Question: I have plot subplots in matplolib, but i have some overlaps and i cant correct it as you can see below :

I try with that, but, i cant move each plots...an other way could be to remove the number "pixels" of the grid (not plt.axis(off)! i would like to keep the grid for the right and middle plots)
'''
plt.close()
fig, axes = plt.subplots(nrows=1, ncols=3)
plt.tight_layout(pad=0.1, w_pad=1, h_pad=2.0)
ax1 = plt.subplot(131) # creates first axis
ax1.set_xticks([0,2000,500,1000,1500])
ax1.set_yticks([0,2000,500,1000,1500])
i1 = ax1.imshow(U,cmap='hot',extent=(X.min(),2000,Y.min(),2000))
plt.colorbar(i1,ax=ax1,ticks=[U.min(),(U.min()+U.max())/2., U.max()],fraction=0.046, pad=0.04,format='%.2f')
ax1.set_title("$ \mathrm{Ux_{mes} \/ (pix)}$")
ax2 = plt.subplot(132) # creates second axis
ax2.set_xticks([0,2000,500,1000,1500])
ax2.set_yticks([0,2000,500,1000,1500])
i2=ax2.imshow(UU,cmap='hot',extent=(X.min(),2000,Y.min(),2000))
ax2.set_title("$\mathrm{Ux_{cal} \/ (pix)}$")
plt.colorbar(i2,ax=ax2,fraction=0.046, pad=0.04,ticks=[UU.min(),(UU.min()+UU.max())/2.,UU.max()],format='%.2f')
ax3 = plt.subplot(133) # creates first axis
ax3.set_xticks([0,2000,500,1000,1500])
ax3.set_yticks([0,2000,500,1000,1500])
i3 = ax3.imshow(resU,cmap='hot',extent=(X.min(),2000,Y.min(),2000))
ax3.set_title("$\mathrm{\mid Ux_{mes} - Ux_{cal} \mid \/ (pix)}$ ")
plt.colorbar(i3,ax=ax3,fraction=0.046, pad=0.04,ticks=[resU.min(), (resU.min()+resU.max())/2.,resU.max()],format='%.2f')
#plt.savefig('test.eps', format='eps', dpi=1000, bbox_inches='tight', pad_inches=0.1)
plt.savefig('test.png', bbox_inches='tight', pad_inches=0.1)
#plt.show()
'''
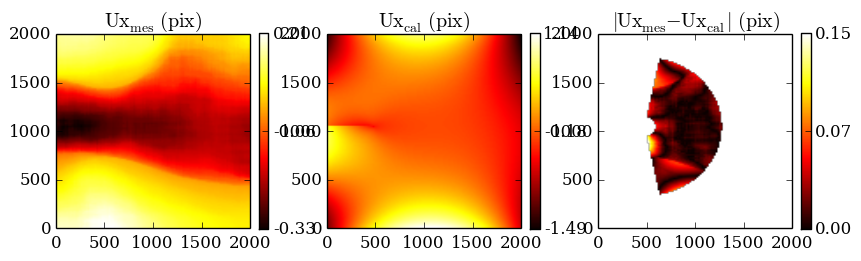
Answer: This will remove the tick labels on the vertical axis in the middle and right plots (which I think is what you mean when you say 'remove the number "pixels"'):
'''
ax2.set_yticklabels([])
ax3.set_yticklabels([])
'''